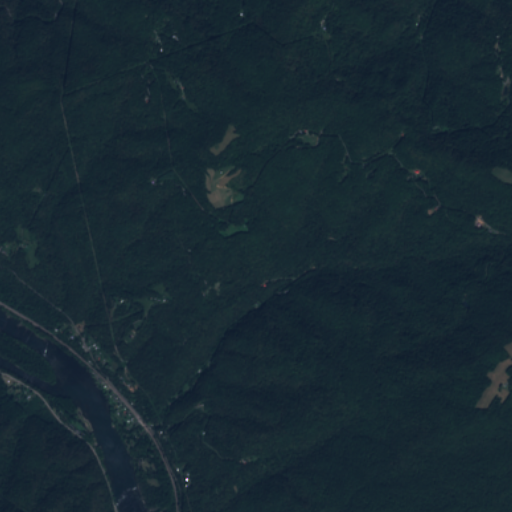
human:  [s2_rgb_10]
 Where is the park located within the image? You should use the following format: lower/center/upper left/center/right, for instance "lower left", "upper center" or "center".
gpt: The park is located in the upper center of the image.
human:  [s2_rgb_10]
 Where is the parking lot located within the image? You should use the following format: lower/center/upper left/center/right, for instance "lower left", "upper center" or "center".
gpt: There is no parking lot in the image.